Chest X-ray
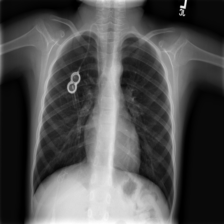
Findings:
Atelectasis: negative
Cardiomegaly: negative
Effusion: negative
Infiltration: negative
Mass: negative
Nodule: negative
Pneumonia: negative
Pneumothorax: negative
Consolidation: negative
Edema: negative
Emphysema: negative
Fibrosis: negative
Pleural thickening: negative
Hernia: negative